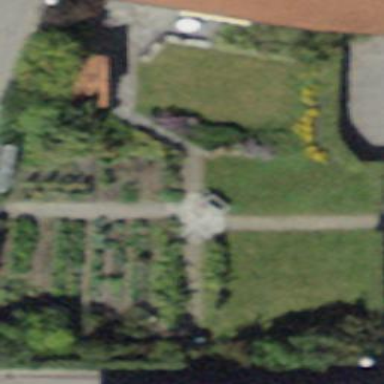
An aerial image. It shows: Garden that is leisure land.